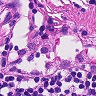
Metastatic tissue present: no